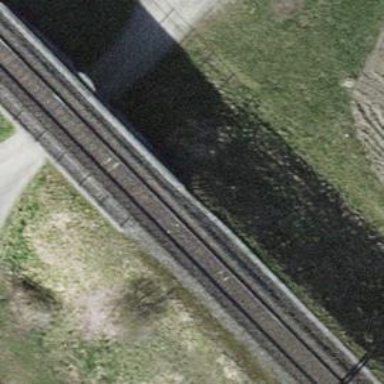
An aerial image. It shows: Single-track railway bridge with contact lines for electrification.